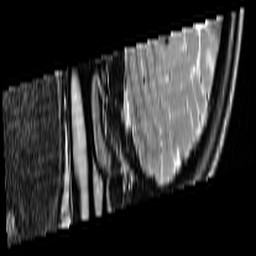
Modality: T2w
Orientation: sagittal
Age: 22
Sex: female
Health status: ill
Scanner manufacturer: siemens
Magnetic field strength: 3 T
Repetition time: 4.5 s
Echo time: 0.085 s